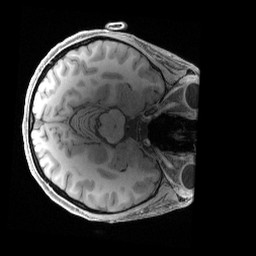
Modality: T1w
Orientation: axial
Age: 29
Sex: female
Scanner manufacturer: siemens
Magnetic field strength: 3 T
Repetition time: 2.4 s
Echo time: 0.00241 s